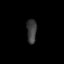
Tissue: skin
Cell type: Epithelial cells
Senescence score: 0.1447
Nuclear area (px): 232
Mean DAPI intensity: 59.159